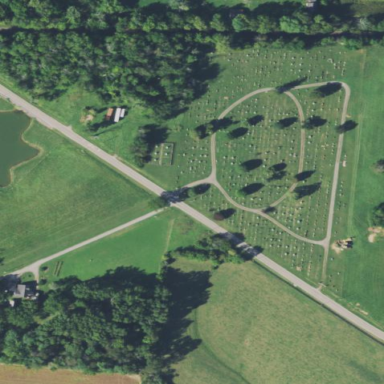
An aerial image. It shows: Cemetery.